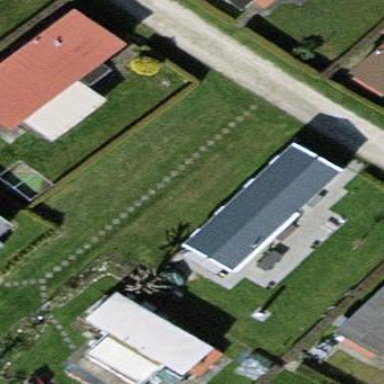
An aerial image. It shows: Static caravan building.